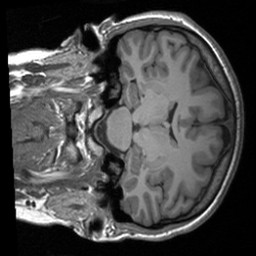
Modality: T1w
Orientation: coronal
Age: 21
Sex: female
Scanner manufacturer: siemens
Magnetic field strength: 3 T
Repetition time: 1.9 s
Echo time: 0.00226 s